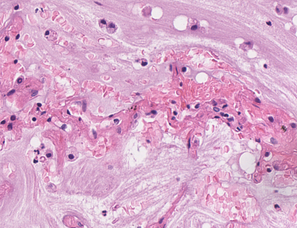
Tumor epithelial tissue: no
Tumor-associated stroma tissue: no
Normal tissue: yes